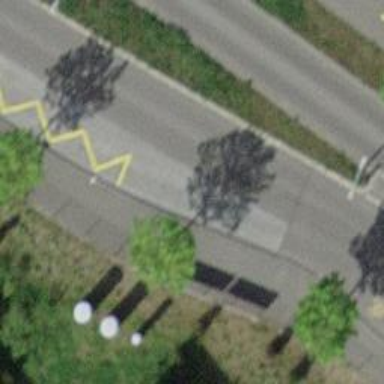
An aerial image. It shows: Asphalt cycleway with asphalt footway.